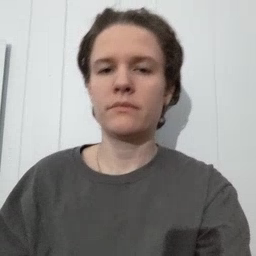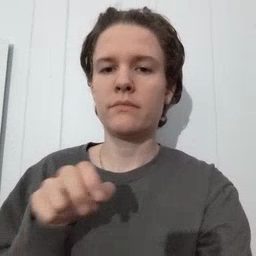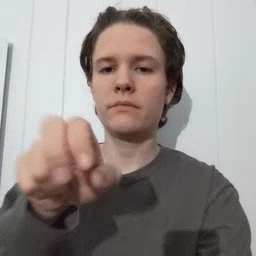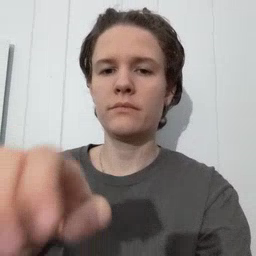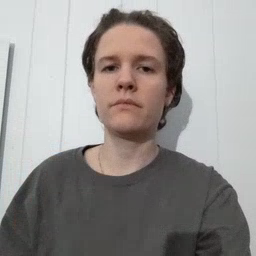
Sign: ride